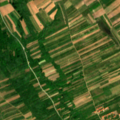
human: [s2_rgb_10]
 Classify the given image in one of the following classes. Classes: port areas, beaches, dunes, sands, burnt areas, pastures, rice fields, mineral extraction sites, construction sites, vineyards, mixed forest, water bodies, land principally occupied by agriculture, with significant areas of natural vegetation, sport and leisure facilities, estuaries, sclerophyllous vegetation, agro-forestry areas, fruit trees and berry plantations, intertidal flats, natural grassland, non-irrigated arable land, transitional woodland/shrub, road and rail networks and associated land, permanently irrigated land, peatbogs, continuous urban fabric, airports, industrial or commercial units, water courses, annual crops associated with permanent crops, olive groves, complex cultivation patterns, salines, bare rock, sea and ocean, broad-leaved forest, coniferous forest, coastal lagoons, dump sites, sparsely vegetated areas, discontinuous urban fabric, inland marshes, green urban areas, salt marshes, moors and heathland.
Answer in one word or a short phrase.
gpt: discontinuous urban fabric, complex cultivation patterns, land principally occupied by agriculture, with significant areas of natural vegetation, broad-leaved forest